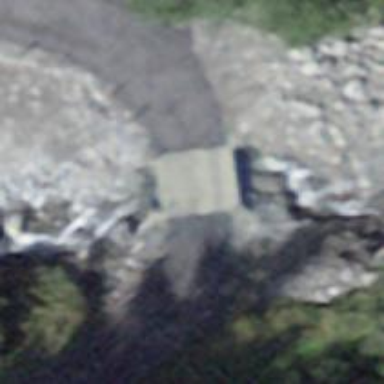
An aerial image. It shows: Gravel track crossing bridge with grade 2 track type.